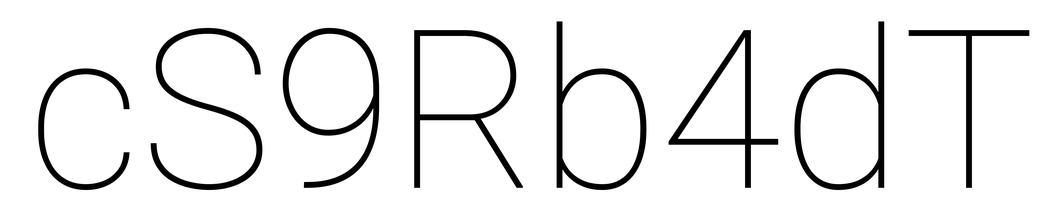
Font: Roboto_Thin